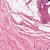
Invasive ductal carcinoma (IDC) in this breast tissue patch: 0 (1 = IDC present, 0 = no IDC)